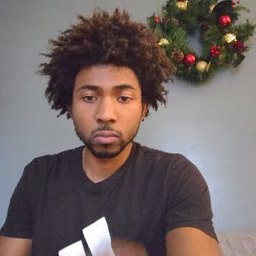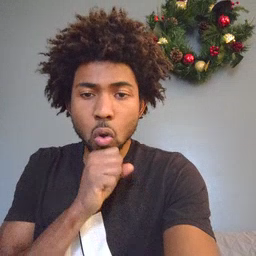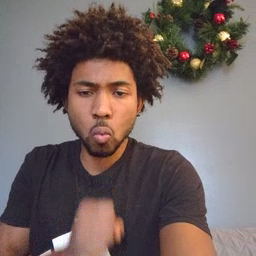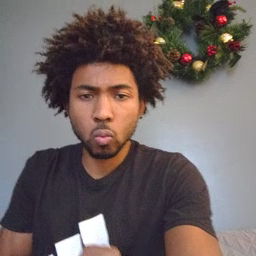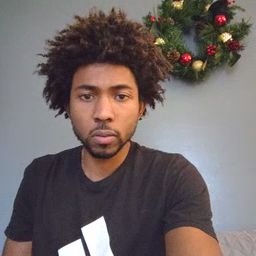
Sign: old